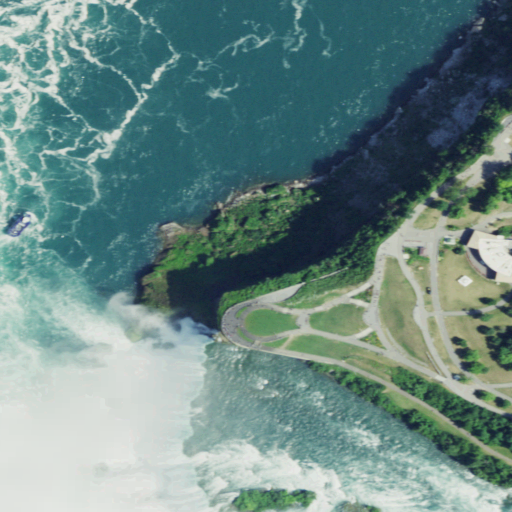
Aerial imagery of cape in New York named Terrapin Point containing open water, unknown, grassland, herbaceous wetlands, low intensity development, medium intensity development, barren land, mixed forest, open development, and high intensity development